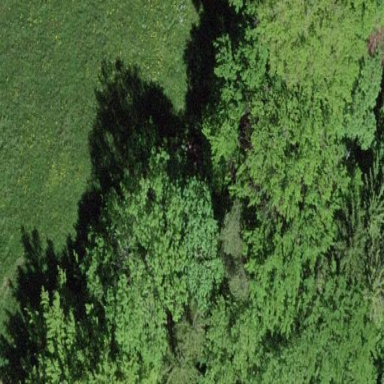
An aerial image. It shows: Forest area.